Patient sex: F
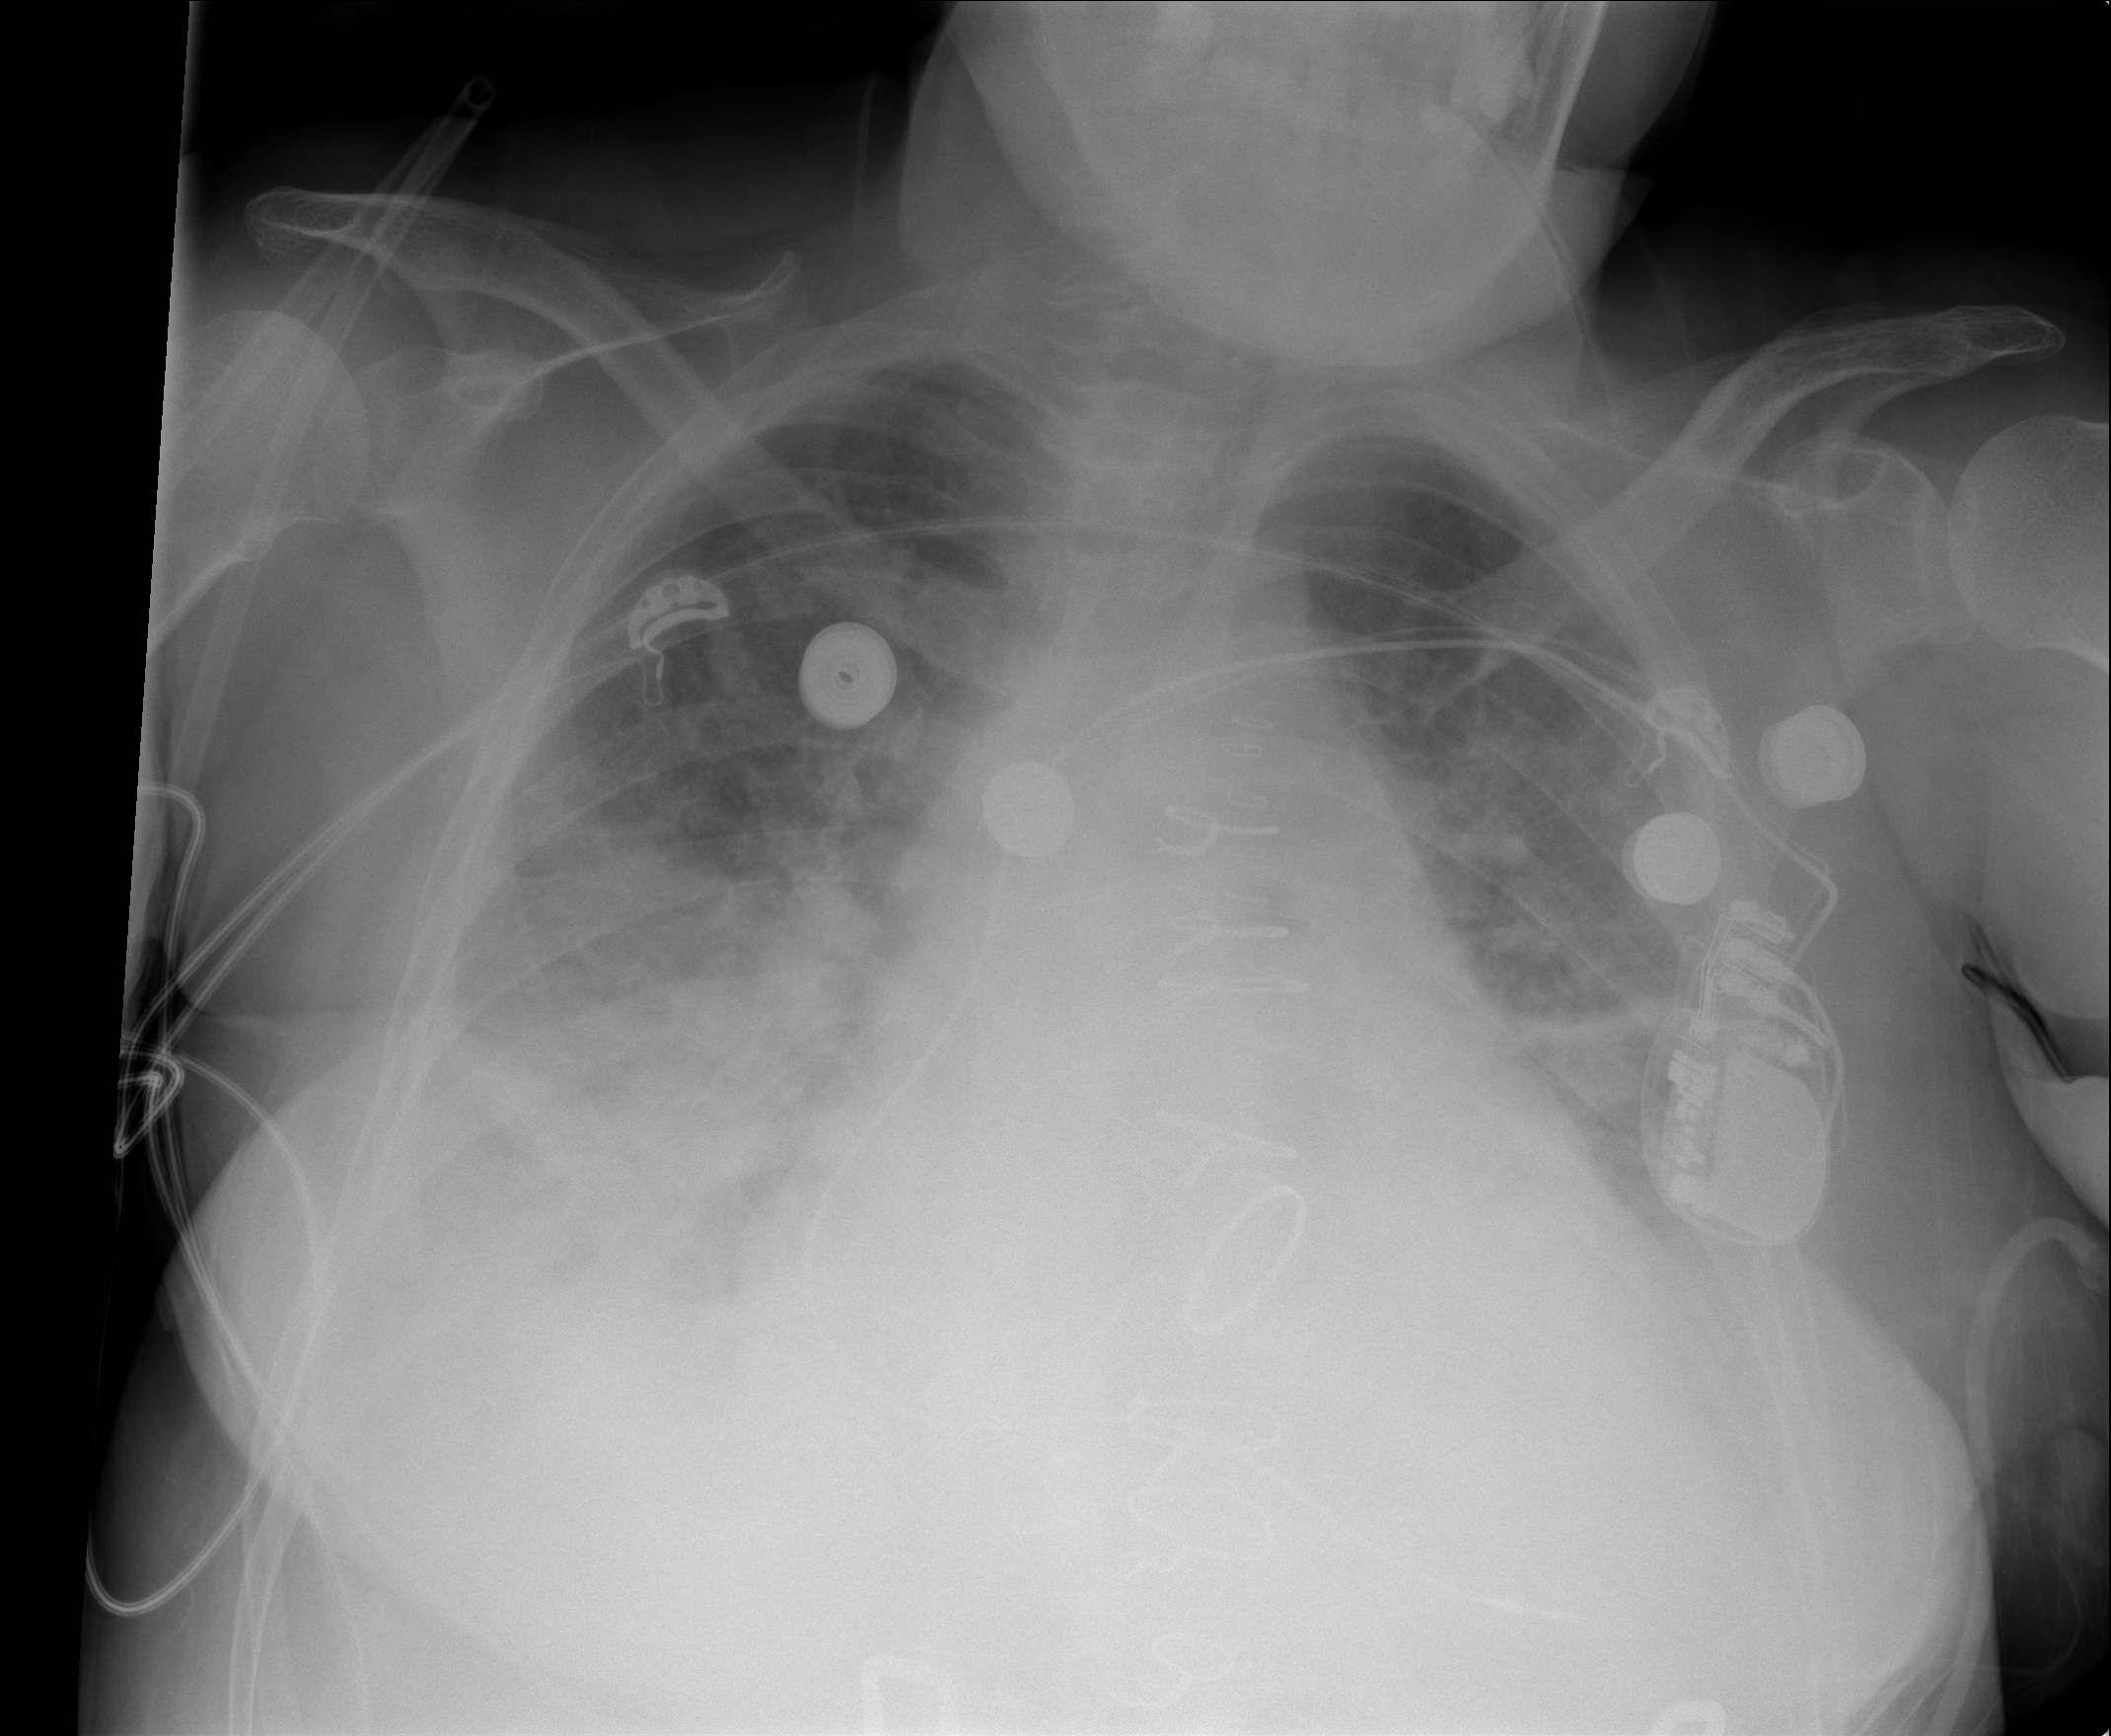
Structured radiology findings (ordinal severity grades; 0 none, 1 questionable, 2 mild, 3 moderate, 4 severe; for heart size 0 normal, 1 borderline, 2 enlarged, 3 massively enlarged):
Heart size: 2
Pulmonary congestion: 2
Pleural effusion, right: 2
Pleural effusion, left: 1
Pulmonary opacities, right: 2
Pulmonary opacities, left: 0
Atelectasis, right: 3
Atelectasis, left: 2